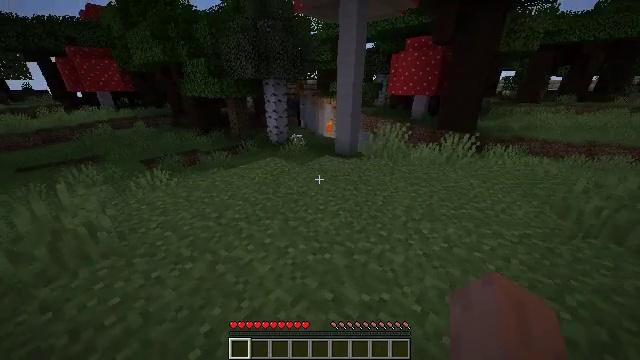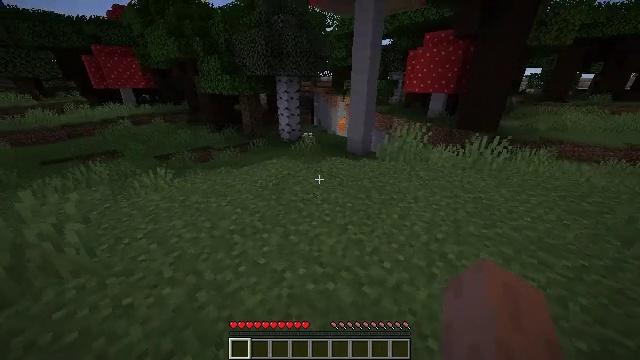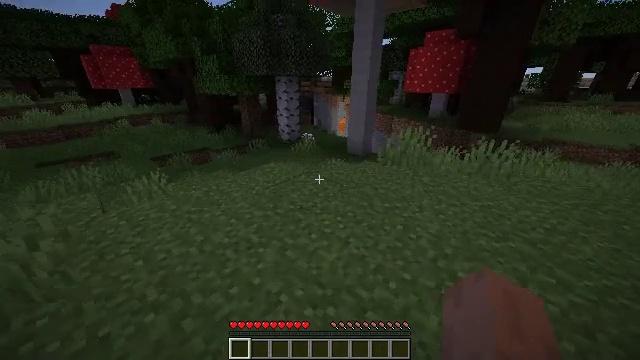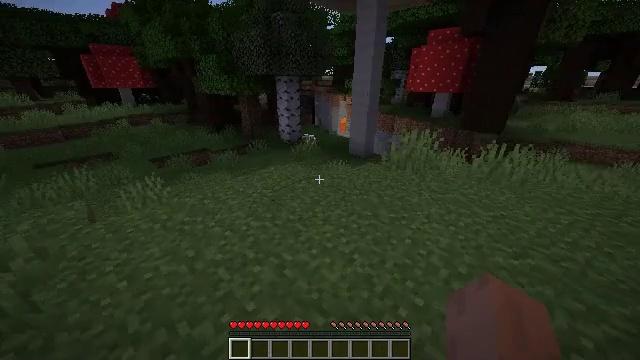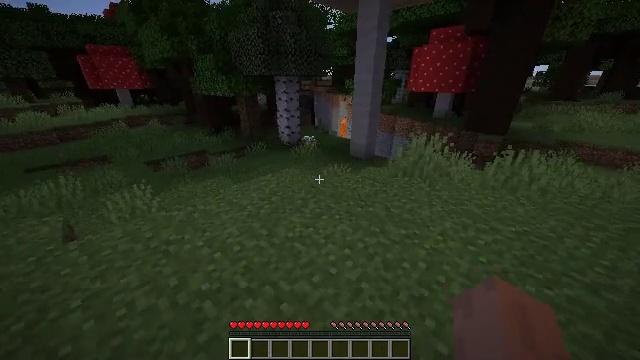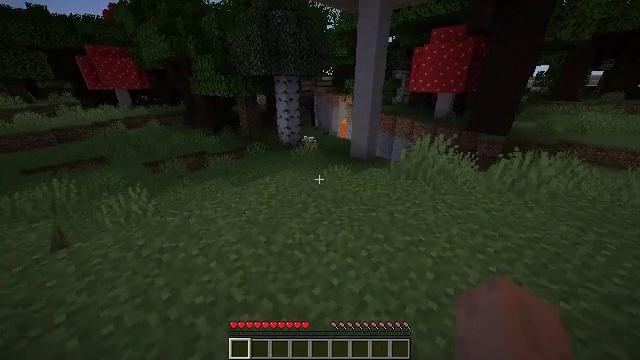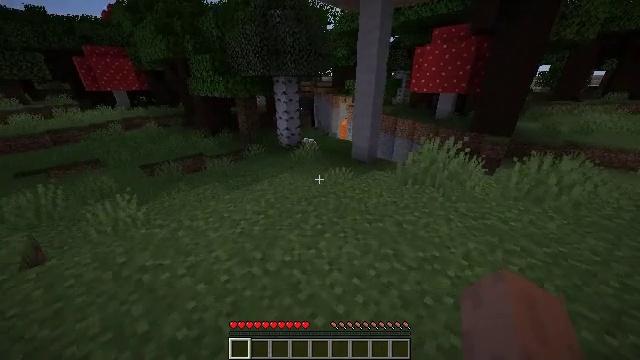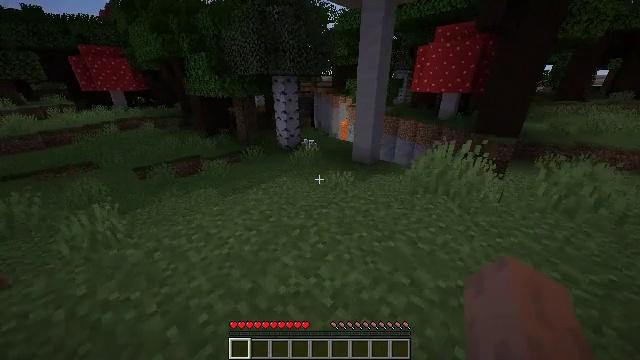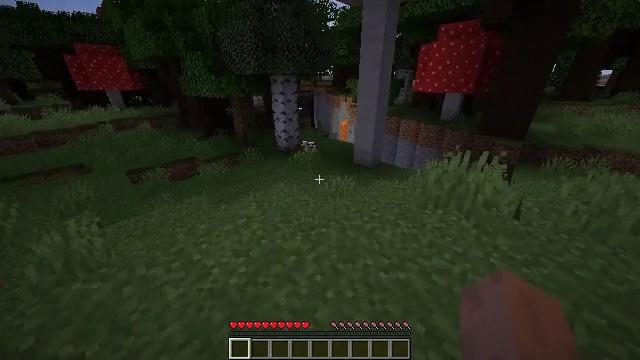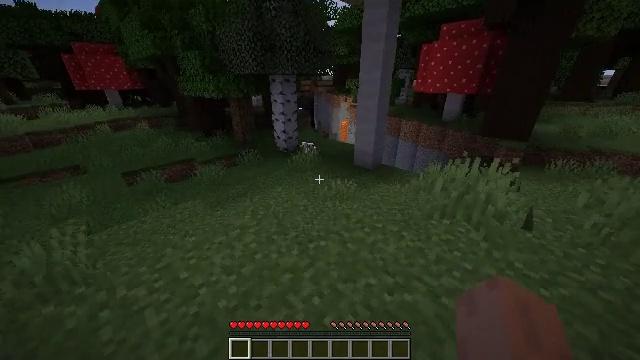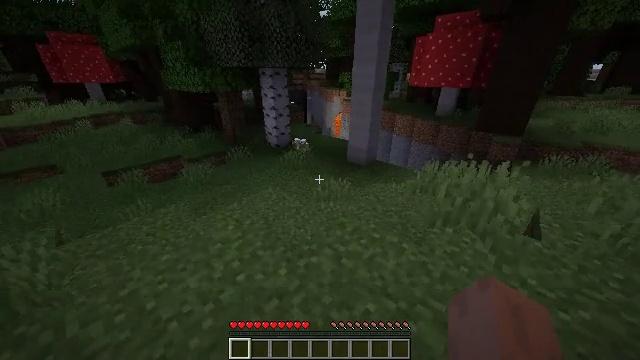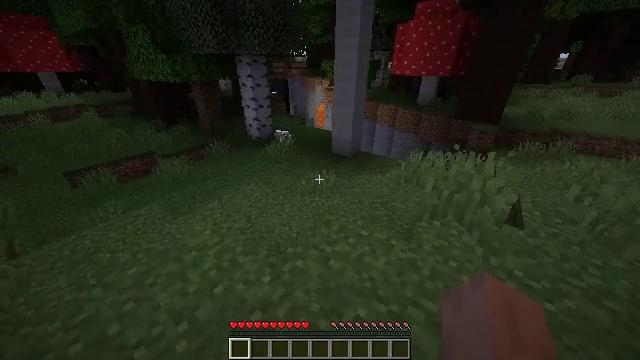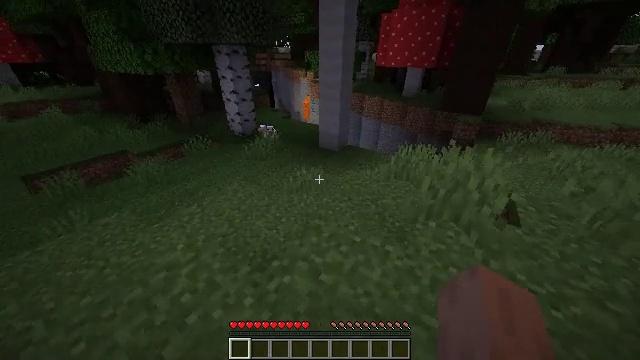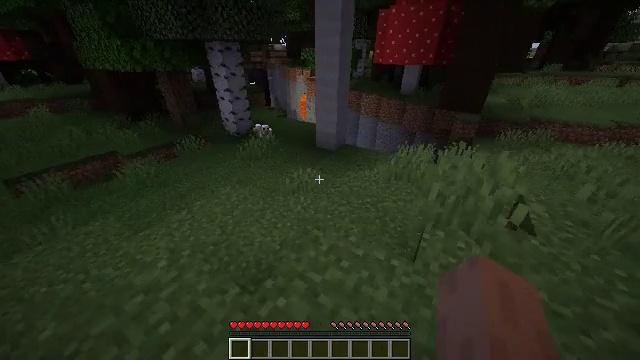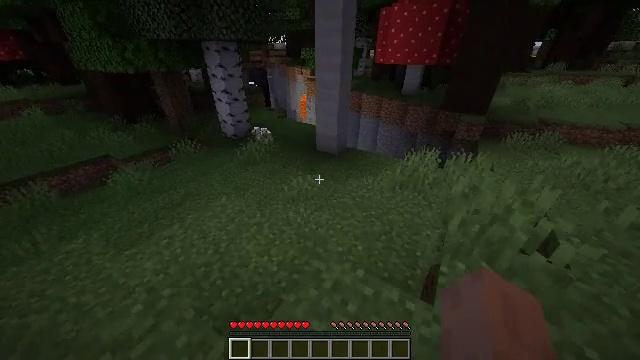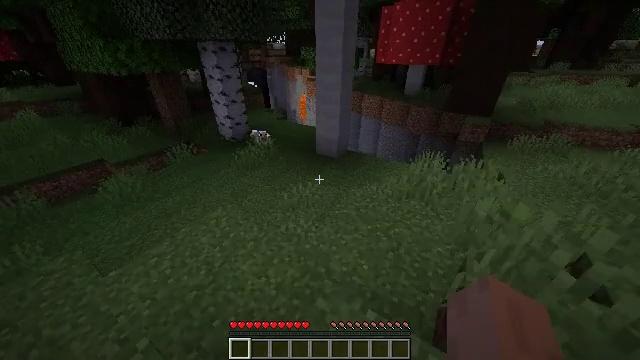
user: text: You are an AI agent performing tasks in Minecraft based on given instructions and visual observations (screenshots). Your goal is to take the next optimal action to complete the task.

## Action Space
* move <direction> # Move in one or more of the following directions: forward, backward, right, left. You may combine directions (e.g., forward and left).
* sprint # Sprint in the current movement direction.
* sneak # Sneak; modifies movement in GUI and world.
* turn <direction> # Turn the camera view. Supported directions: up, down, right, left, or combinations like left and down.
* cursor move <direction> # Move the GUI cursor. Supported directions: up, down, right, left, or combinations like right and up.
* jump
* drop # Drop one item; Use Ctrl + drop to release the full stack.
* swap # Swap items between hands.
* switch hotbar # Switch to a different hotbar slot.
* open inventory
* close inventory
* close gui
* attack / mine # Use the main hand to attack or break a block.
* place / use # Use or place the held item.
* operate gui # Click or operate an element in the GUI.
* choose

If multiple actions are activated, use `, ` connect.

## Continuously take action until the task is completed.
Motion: motion action
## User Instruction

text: Collect the mushroom stem from giant mushrooms.
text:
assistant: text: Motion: move forward, sprint, turn left, attack / mine
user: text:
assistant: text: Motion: move forward, sprint, attack / mine
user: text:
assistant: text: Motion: move forward, sprint, attack / mine
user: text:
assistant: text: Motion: move forward, sprint, attack / mine
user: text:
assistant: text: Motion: move forward, sprint, attack / mine
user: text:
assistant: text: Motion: move forward, sprint, attack / mine
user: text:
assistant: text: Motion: move forward, sprint, attack / mine
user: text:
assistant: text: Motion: move forward, sprint, attack / mine
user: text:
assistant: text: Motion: move forward, sprint, attack / mine
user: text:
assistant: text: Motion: move forward, sprint, turn right and down, attack / mine
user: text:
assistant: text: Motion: move forward, sprint, turn right and down, attack / mine
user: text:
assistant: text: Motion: move forward, sprint, turn right and down, attack / mine
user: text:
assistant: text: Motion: move forward, sprint, attack / mine
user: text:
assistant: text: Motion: move forward, sprint, attack / mine
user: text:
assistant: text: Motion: move forward, sprint, attack / mine
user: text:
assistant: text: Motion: move forward, sprint, attack / mine
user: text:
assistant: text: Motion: move forward, sprint, attack / mine
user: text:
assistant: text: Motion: move forward, sprint, attack / mine
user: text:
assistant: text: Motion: move forward, sprint, attack / mine
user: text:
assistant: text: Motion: move forward, sprint, attack / mine
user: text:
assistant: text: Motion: move forward, sprint, attack / mine
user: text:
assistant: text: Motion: move forward, sprint, attack / mine
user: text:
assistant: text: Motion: move forward, sprint, attack / mine
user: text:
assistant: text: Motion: move forward, sprint, attack / mine
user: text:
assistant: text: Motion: move forward, sprint, attack / mine
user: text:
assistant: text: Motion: move forward, sprint, attack / mine
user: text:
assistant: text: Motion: move forward, sprint, attack / mine
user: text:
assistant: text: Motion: move forward, sprint, attack / mine
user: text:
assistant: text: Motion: move forward, sprint, attack / mine
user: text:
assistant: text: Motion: move forward, sprint, attack / mine